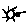
Label: sun